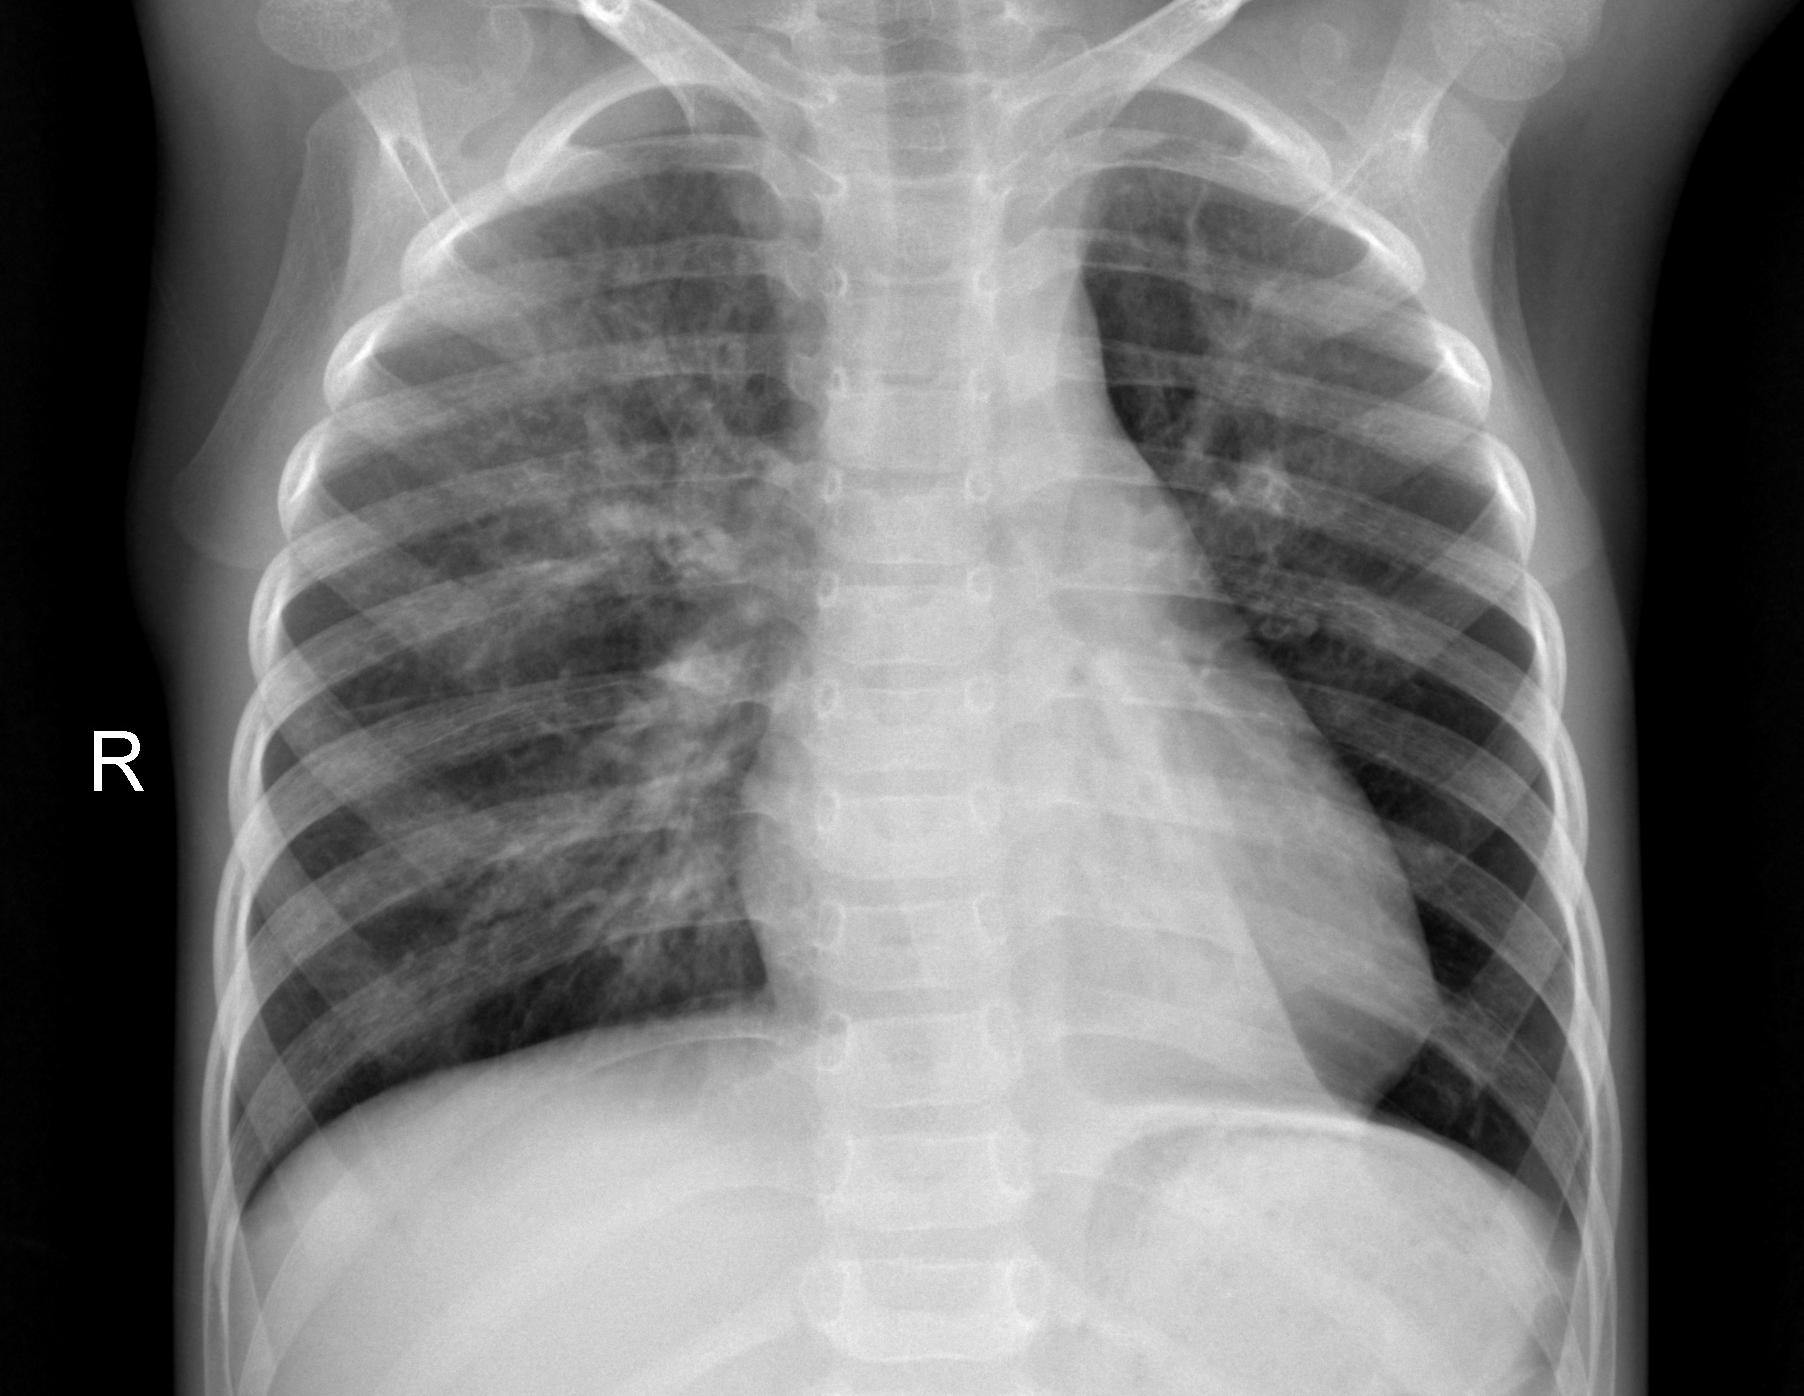
Diagnosis: PNEUMONIA